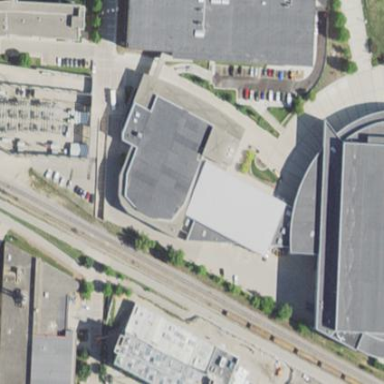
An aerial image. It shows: Sports center building featuring basketball court.